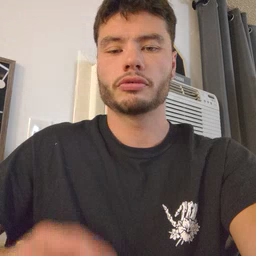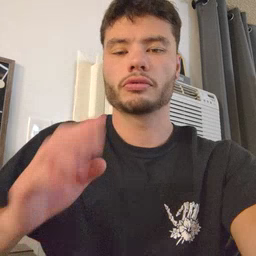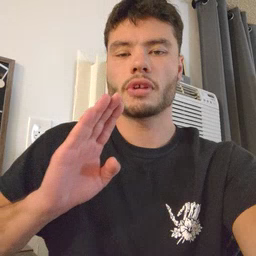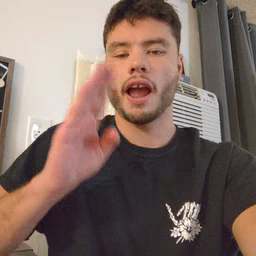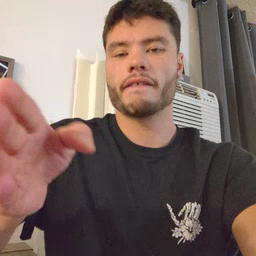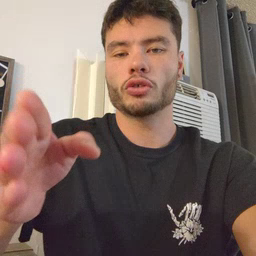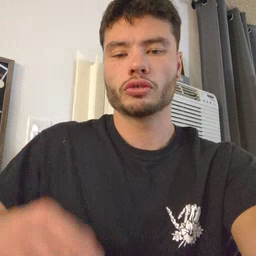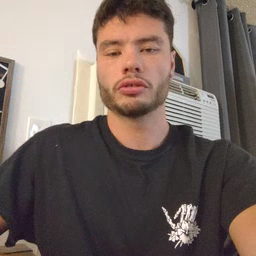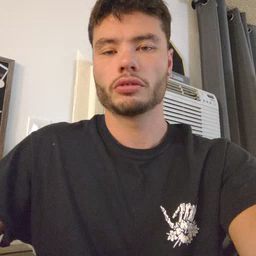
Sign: after